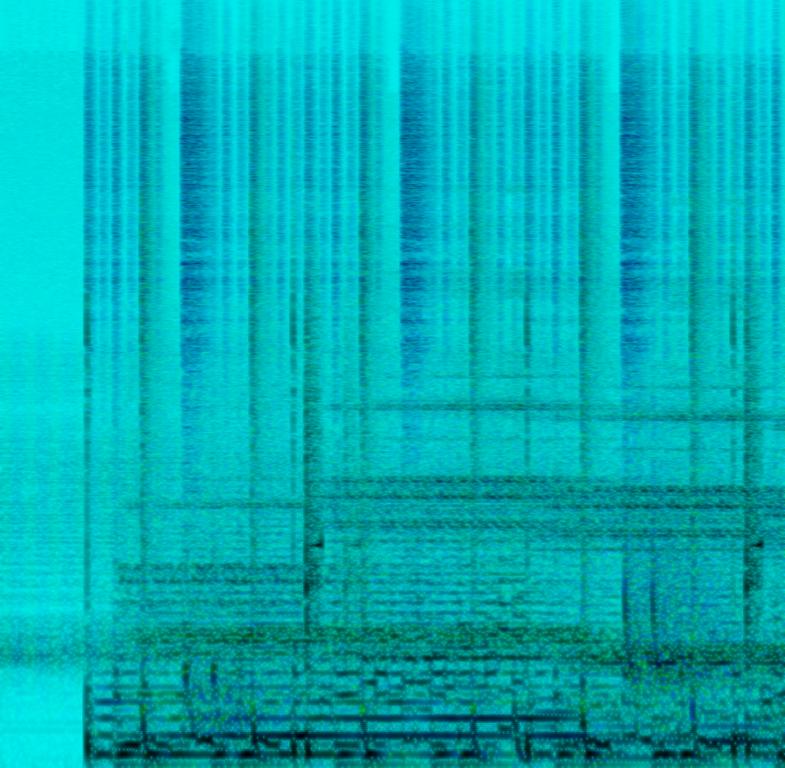
This song has an arpeggiated bassline that runs through a filter opening up. A drum groove that sounds acoustic is panned to the left side of the speaker with the snare being panned to the right. Atmospheric pad sounds, melodies are being played along with noise that reminds of wind. They are full of reverb and a ping pong panning effect. This song may be playing in a videogame completing a secret mission.